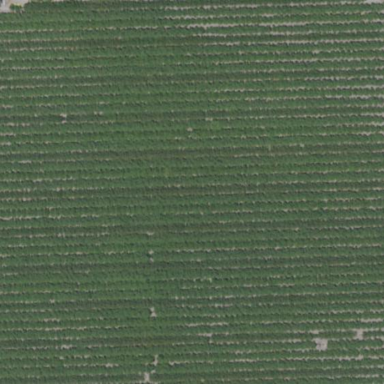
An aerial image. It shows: Orchard filled with almond trees.